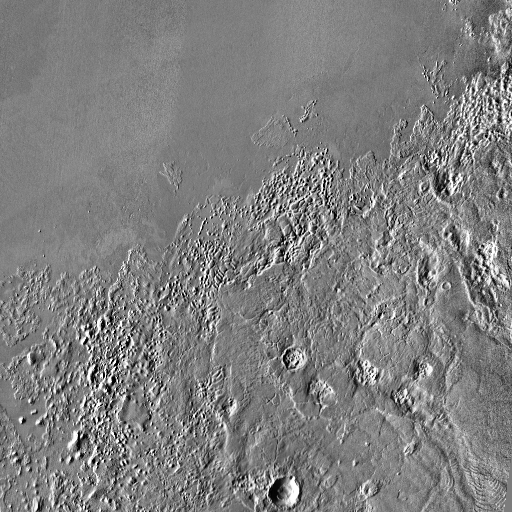
Crater classes present: Background, Other, Buried